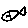
Label: fish